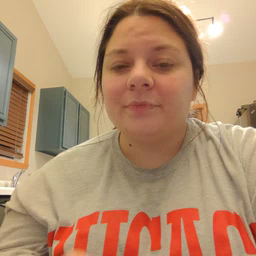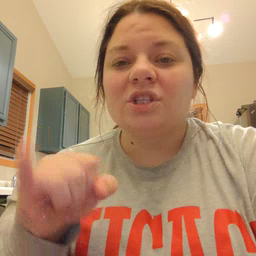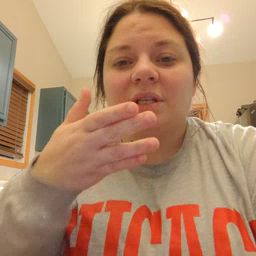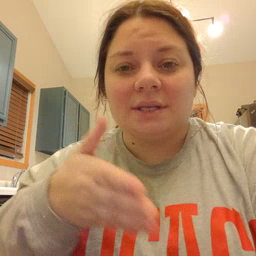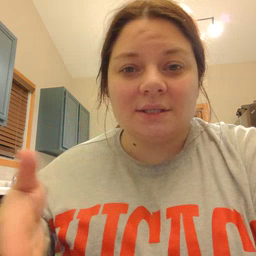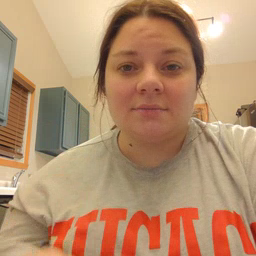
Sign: jeans